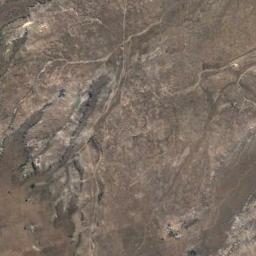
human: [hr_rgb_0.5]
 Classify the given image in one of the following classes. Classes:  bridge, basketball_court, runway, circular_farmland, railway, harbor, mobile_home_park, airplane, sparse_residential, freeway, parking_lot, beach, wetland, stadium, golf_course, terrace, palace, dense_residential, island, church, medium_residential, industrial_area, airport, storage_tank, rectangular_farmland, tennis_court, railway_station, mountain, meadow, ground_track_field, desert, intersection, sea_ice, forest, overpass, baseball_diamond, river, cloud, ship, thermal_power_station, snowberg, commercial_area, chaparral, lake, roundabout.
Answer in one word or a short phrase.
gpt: desert